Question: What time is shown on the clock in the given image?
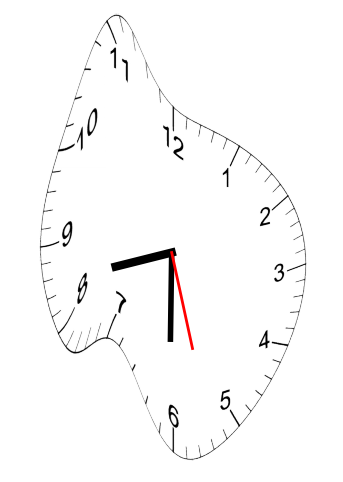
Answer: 08:30:27